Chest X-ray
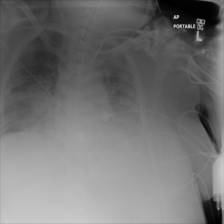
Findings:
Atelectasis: negative
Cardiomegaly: negative
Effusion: negative
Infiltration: positive
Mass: negative
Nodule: negative
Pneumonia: negative
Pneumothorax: negative
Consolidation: positive
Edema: negative
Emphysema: negative
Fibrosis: negative
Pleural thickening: negative
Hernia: negative